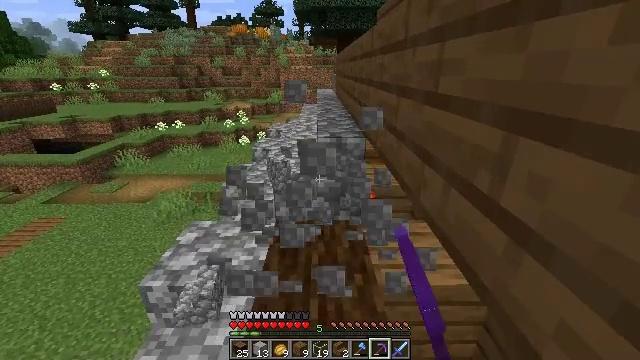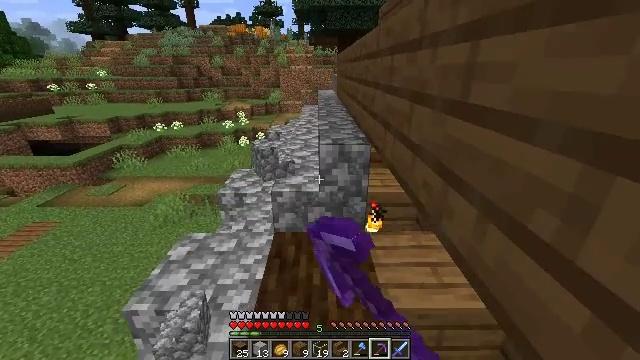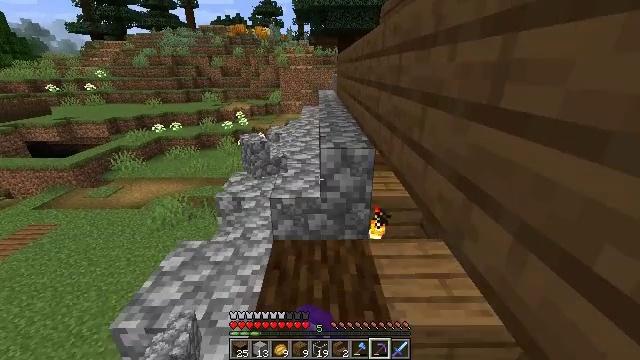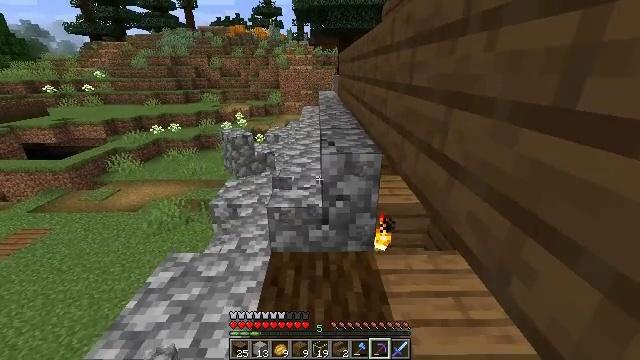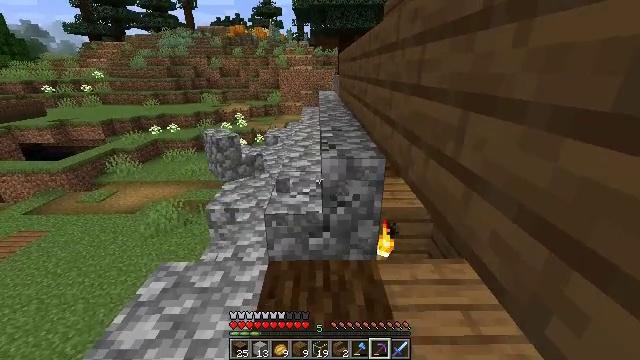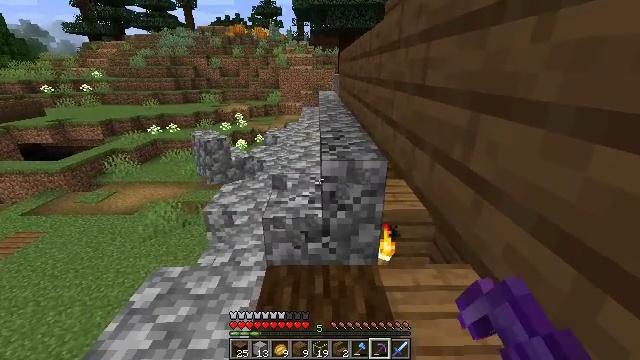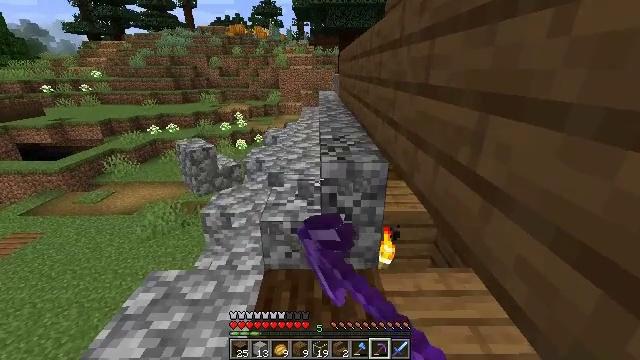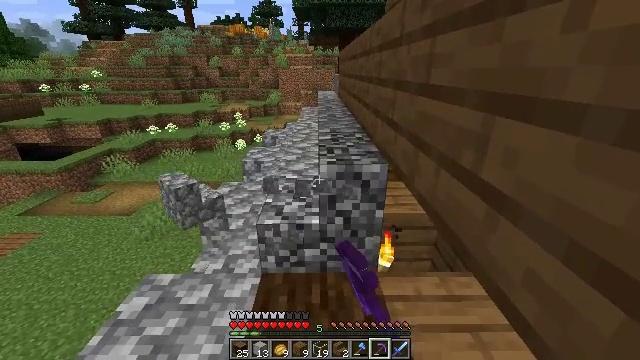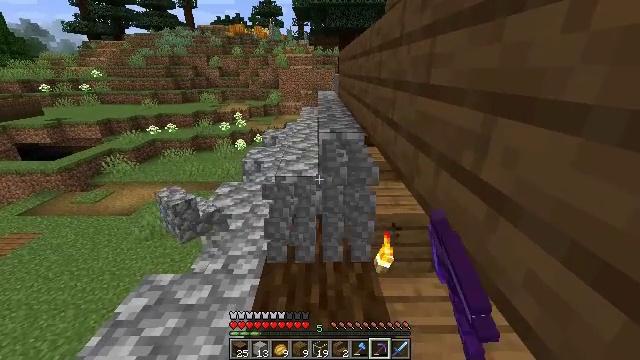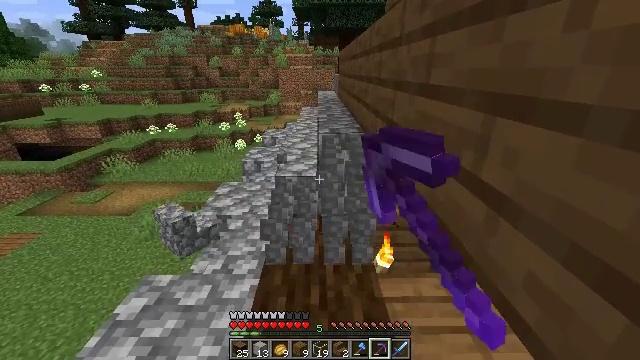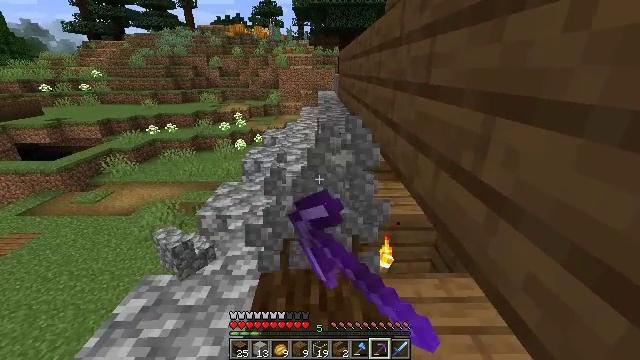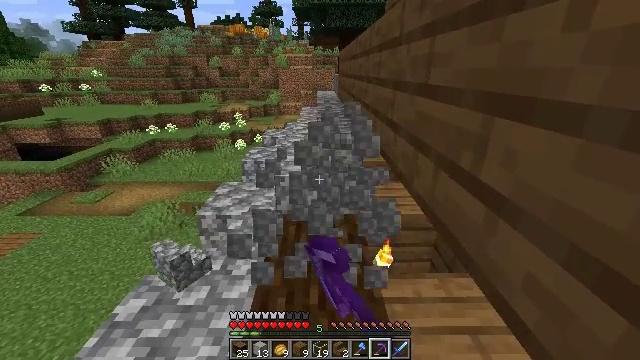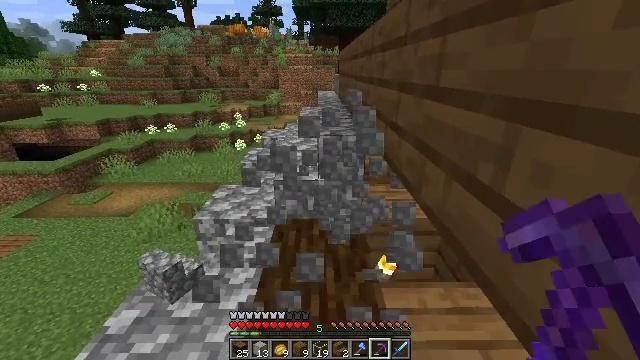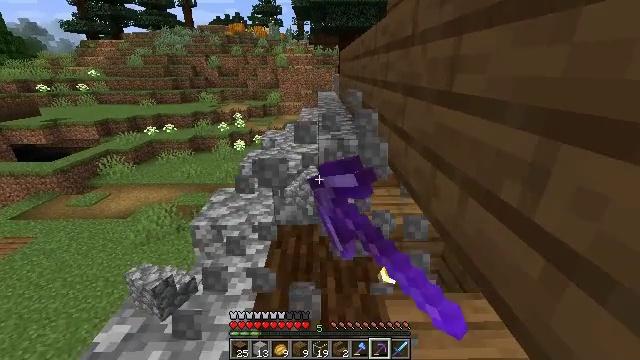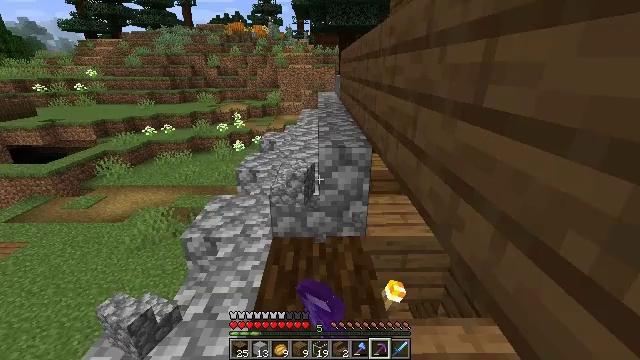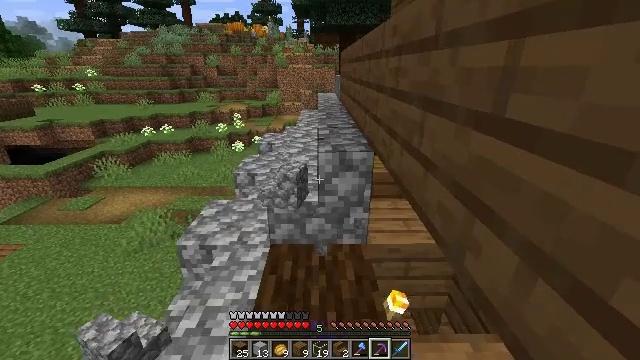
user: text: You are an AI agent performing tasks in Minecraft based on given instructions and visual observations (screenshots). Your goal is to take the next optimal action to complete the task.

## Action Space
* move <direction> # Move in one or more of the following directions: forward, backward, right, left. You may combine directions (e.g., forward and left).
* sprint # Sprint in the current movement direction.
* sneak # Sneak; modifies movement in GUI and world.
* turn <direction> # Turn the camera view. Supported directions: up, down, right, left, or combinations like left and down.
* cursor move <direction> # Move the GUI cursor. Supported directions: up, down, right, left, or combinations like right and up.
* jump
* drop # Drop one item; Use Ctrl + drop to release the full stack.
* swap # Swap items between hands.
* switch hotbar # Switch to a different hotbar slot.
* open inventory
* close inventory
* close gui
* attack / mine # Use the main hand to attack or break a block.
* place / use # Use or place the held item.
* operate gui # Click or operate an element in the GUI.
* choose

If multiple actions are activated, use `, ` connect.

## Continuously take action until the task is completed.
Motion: motion action
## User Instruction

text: Collect the cobblestone stairs.
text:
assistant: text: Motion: move forward, attack / mine
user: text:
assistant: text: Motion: move forward, attack / mine
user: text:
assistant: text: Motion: move forward, attack / mine
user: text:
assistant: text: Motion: attack / mine
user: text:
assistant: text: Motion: attack / mine
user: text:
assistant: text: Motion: attack / mine
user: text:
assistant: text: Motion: attack / mine
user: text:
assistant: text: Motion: attack / mine
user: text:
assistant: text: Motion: attack / mine
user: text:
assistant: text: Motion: attack / mine
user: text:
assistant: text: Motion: attack / mine
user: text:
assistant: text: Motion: move forward, attack / mine
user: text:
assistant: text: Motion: move forward, attack / mine
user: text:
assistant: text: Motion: move forward, attack / mine
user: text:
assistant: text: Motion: move forward, attack / mine
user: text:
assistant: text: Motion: move forward, attack / mine
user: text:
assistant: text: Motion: attack / mine
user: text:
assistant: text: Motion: attack / mine
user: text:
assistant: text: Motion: attack / mine
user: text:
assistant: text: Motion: attack / mine
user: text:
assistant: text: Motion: attack / mine
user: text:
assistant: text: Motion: attack / mine
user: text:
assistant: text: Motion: attack / mine
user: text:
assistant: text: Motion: attack / mine
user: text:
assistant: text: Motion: move forward, attack / mine
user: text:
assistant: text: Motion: move forward, attack / mine
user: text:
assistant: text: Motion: move forward, attack / mine
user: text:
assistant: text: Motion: move forward, attack / mine
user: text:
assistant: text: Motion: attack / mine
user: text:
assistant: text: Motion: attack / mine